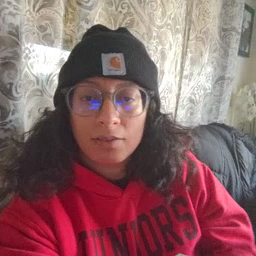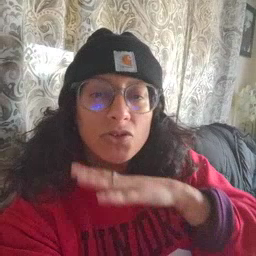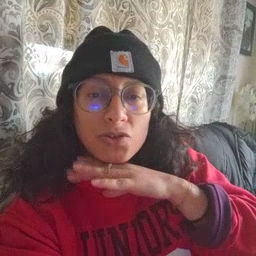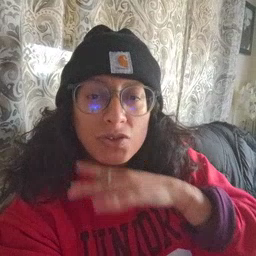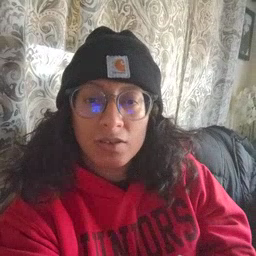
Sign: dirty